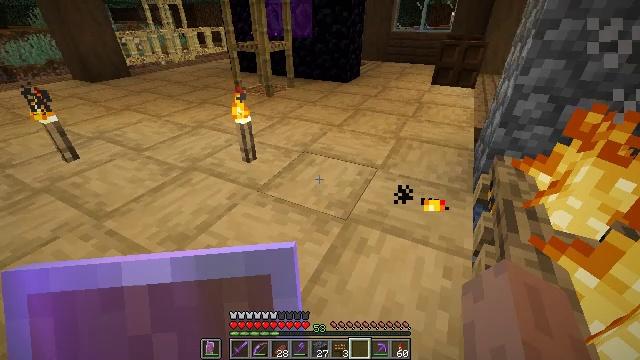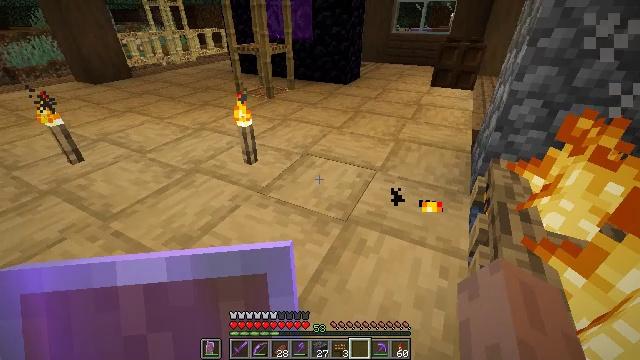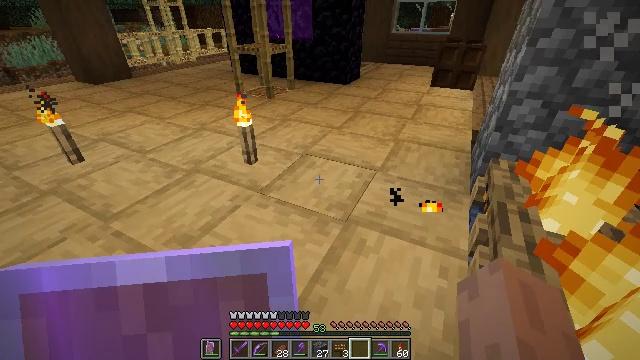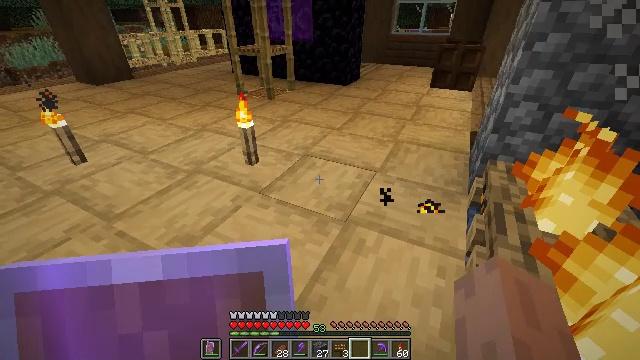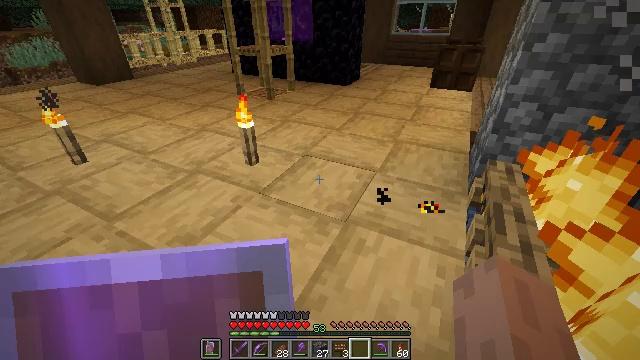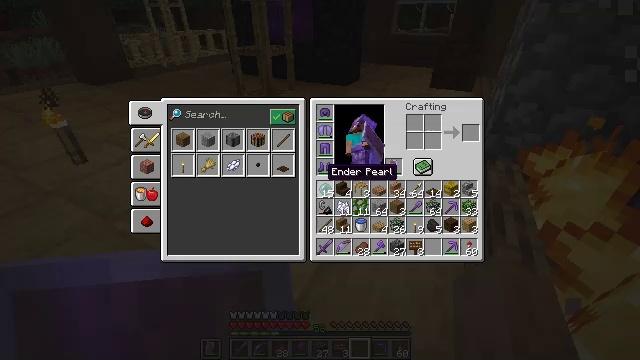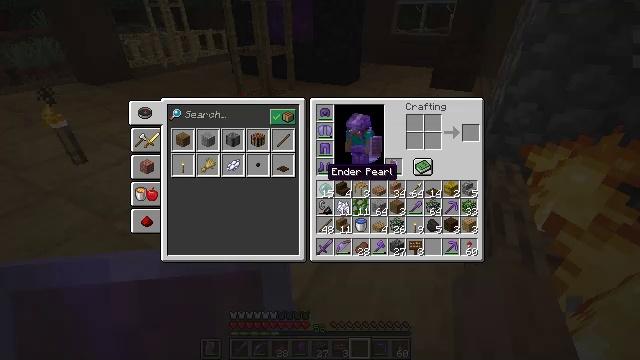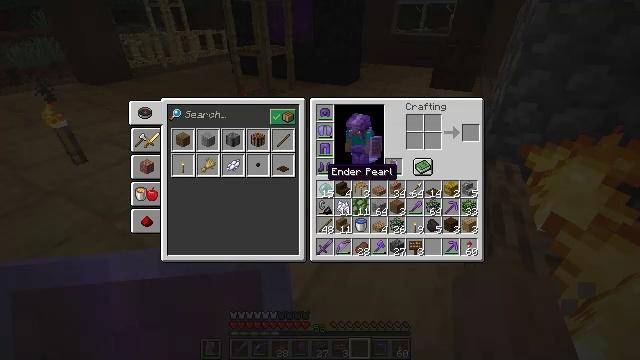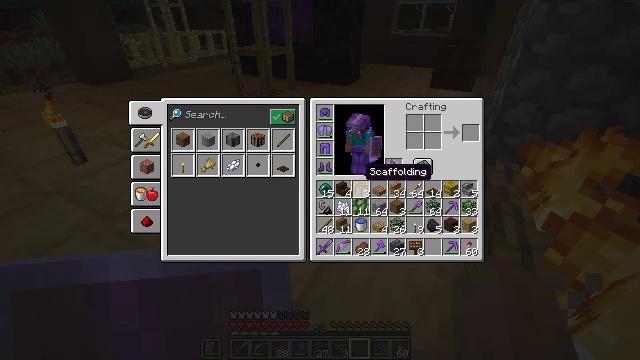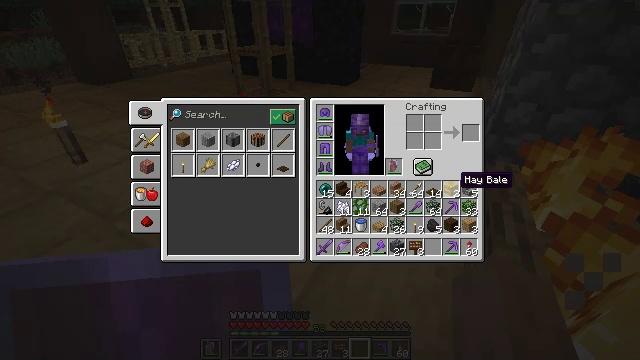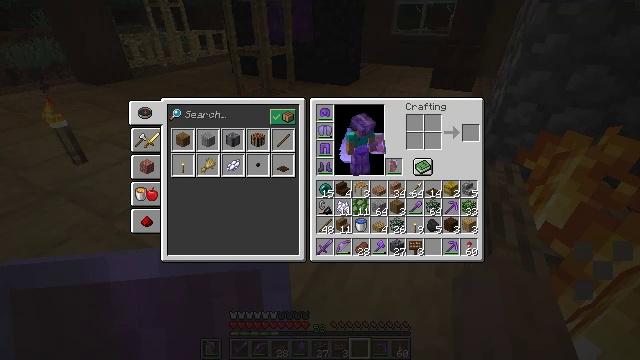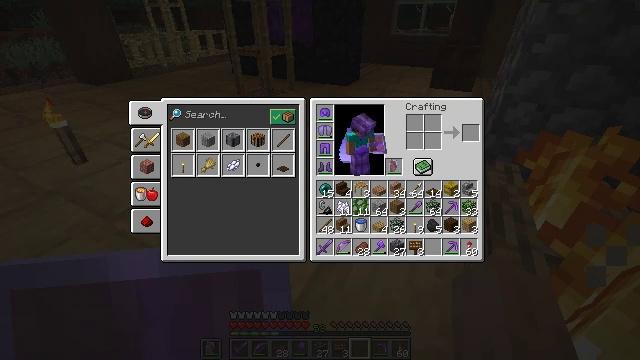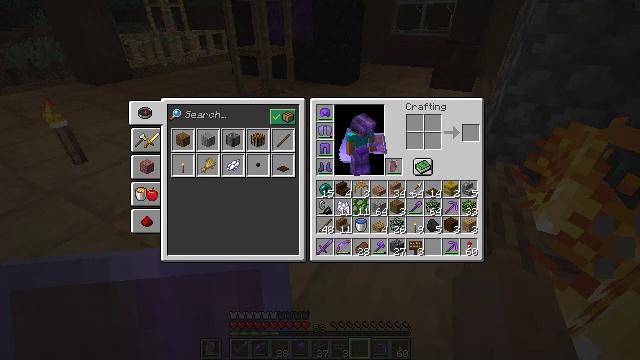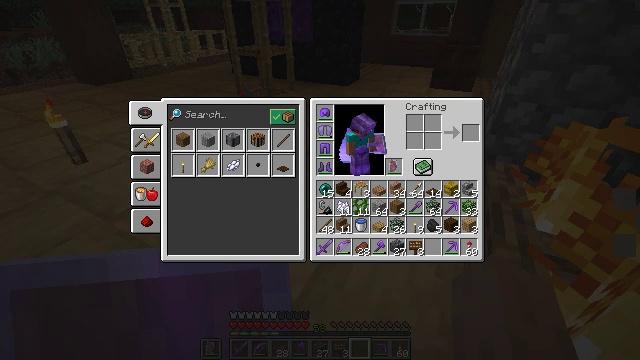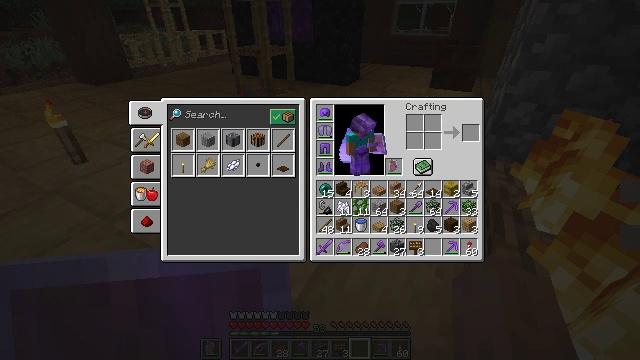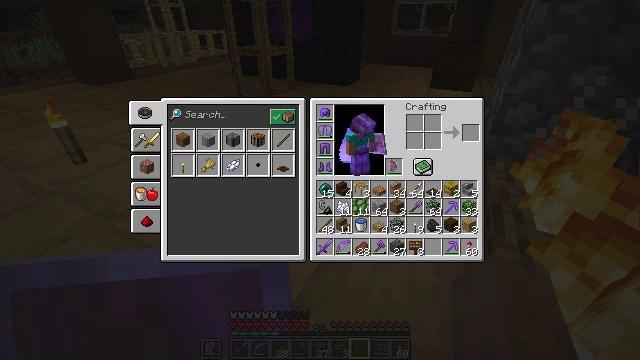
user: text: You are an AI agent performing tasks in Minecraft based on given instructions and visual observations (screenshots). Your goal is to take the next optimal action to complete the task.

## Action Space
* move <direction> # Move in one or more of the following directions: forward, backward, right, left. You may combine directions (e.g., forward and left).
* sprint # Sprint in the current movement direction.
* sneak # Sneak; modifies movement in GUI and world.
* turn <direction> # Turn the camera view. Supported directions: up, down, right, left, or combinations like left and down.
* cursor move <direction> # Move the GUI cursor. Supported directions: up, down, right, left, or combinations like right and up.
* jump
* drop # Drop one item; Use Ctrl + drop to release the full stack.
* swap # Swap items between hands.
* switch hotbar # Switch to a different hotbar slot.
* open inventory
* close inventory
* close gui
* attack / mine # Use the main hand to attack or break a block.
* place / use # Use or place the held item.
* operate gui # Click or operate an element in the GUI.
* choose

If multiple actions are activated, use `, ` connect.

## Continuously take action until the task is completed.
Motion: motion action
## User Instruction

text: Extinguish and mine the campfire.
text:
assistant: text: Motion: no_op
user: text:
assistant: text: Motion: no_op
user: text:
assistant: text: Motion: no_op
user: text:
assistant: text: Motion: no_op
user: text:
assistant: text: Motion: open inventory
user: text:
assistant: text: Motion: open inventory
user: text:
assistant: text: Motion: open inventory
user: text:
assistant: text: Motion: turn right, open inventory
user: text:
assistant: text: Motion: turn right and down
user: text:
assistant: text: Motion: turn right and down
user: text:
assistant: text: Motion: no_op
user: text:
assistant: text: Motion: no_op
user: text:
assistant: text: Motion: no_op
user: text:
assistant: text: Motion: no_op
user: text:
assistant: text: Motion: no_op
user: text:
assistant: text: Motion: no_op
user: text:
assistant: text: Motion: no_op
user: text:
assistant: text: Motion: no_op
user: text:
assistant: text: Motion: no_op
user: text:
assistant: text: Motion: no_op
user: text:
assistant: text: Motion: no_op
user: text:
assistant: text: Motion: no_op
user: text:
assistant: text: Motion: no_op
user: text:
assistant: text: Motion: no_op
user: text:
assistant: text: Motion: no_op
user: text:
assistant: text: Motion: no_op
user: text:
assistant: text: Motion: no_op
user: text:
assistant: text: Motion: no_op
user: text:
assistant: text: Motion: no_op
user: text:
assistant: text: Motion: no_op